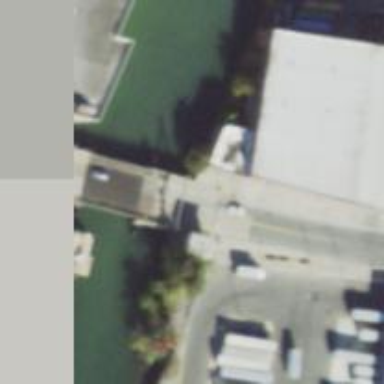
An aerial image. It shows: Movable bascule bridge over footway road.